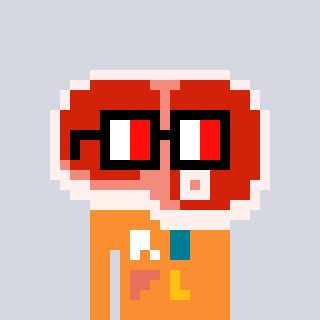
a pixel art character with square glasses with black frames and red eyes, a steak-shaped head and a orange-colored body on a cool background